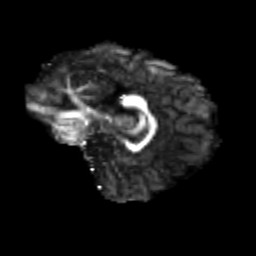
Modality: FA
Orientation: sagittal
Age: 24
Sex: male
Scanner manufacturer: siemens
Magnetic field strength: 3 T
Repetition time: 3.5 s
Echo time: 0.125 s